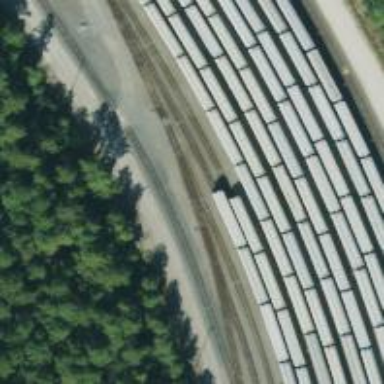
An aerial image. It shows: Railway siding with rails.